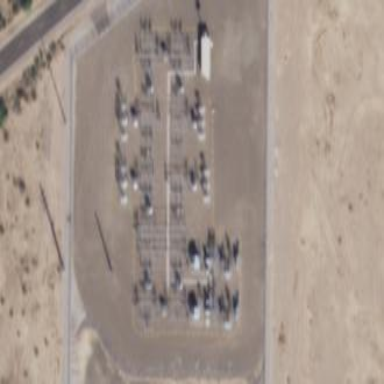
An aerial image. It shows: Substation enclosed by fence.